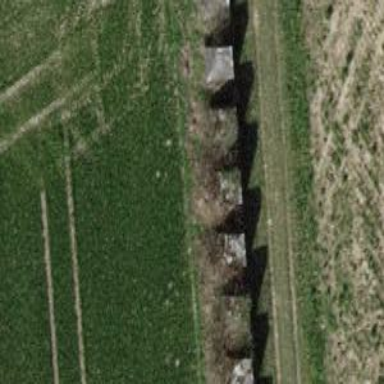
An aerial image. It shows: Block barrier.